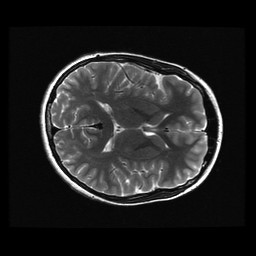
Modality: T2w
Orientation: axial
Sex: female
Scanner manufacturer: ge
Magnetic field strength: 3 T
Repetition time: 5 s
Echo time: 0.1017 s